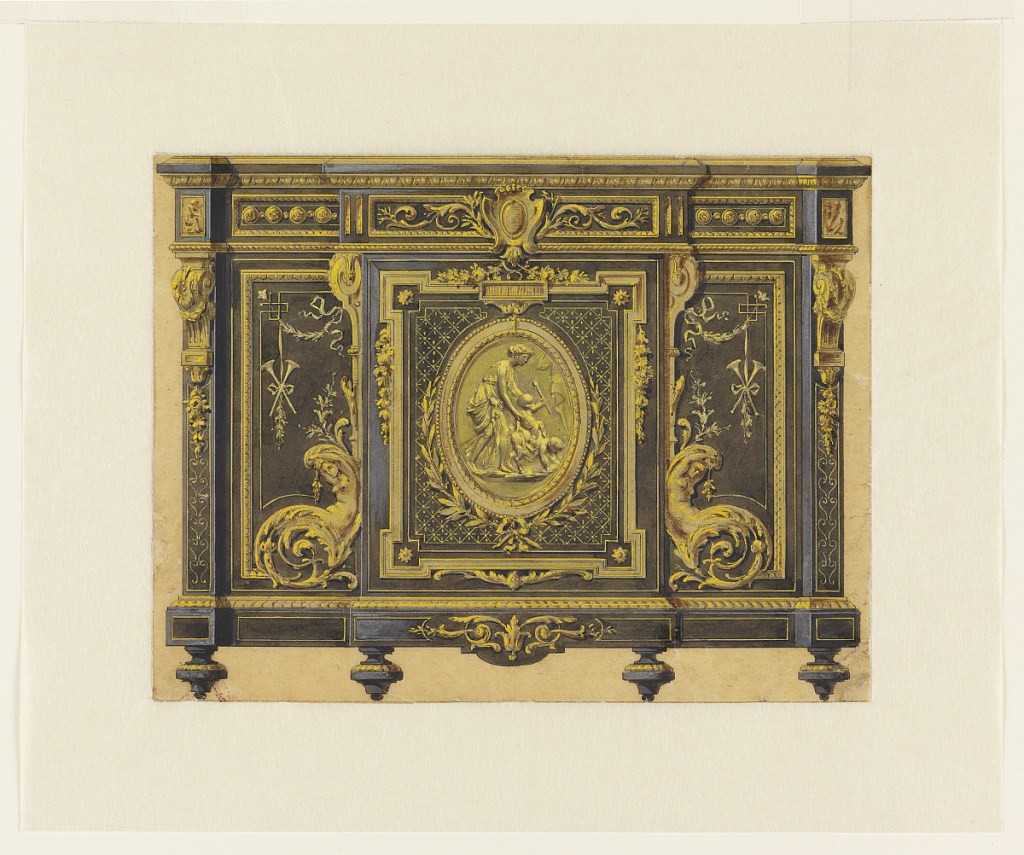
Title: Design of a Cabinet in the Louis XVI Style
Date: ca. 1860
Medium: Pen and brown ink, brush and wash, gold paint, gouache on tracing paper
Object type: Drawing
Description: This drawing depicts a cabinet in the Louis XVI style ornately decorated with gilt-bronze mounts. The center panel consists of an oval medallion featuring a relief of the young Bacchus holding a thyrsus; he is supported by a standing Maenad (Bacchante) while he rides astride the back of a young satyr. Garlands, laurel leaves, herms, brackets and cartouches symmetrically decorate the cabinet.